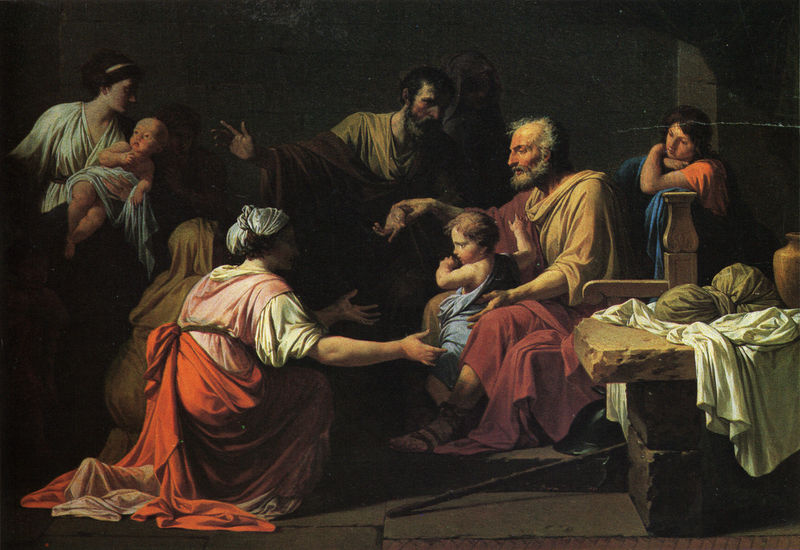
Titel: Bélisaire recevant l'hospitalité d'un paysan qui avait servi sous lui (Detail), Belisarius erfährt die Gastfreundschaft eines Bauern, der unter ihm gedient hatte
Künstler: Pierre Peyron
Standort: Paris
Institution: Privatsammlung
Schlagwörter: blau, dunkel, gemälde, hand, mann, schatten, umhang, weiß, frauen, gelb, menschen, ocker, sitzen, braun, frankreich, frau, frisur, geste, haar, hell, kleid, kleider, licht, männer, nase, orange, raum, reden, schwarz, stuhl, szene, tisch, zimmer, ölbild, blick, gürtel, rot, schleier, tuch, gesellschaft, gespräch, haube, leute, malerei, alt, bart, bärte, gesichter, wand, arm, arme, augen, falten, halten, kleidung, mensch, stein, vollbart, bild, hände, öl, brüstung, boden, gewand, haare, stoff, tücher, familie, gewänder, innen, kind, klassizismus, mutter, personen, vater, kontrast, locken, renaissance, rosa, kinder, stock, helldunkel, kanne, krug, vase, hellblau, magd, düster, naturalismus, stab, flächen, baby, haarband, querformat, historienbild, könig, thron, nasen, kopftuch, sitzt, balken, sandalen, faltenwurf, junge, schoß, knie, zeigen, versteckt, umarmen, fussboden, blind, blinder, greis, knabe, abschied, hocken, knien, quer, beten, kleinkind, sandale, mensche, antik, christlich, toga, dramatik, krieger, reif, historismus, poussin, heiliger, huldigung, heilige, speer, fließen, steinboden, anbetung, steinfussboden, lehen, bitten, tafelbild, josef, säugling, klassizistisch, überrascht, geand, steinplatte, caravaggio, fragen, helig, beschauen, carravaggio, hanfläche, stok, theatralik, varietas, steintisch, clairobscur, pgosten